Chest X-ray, PA view. Patient: 37 years old, sex F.
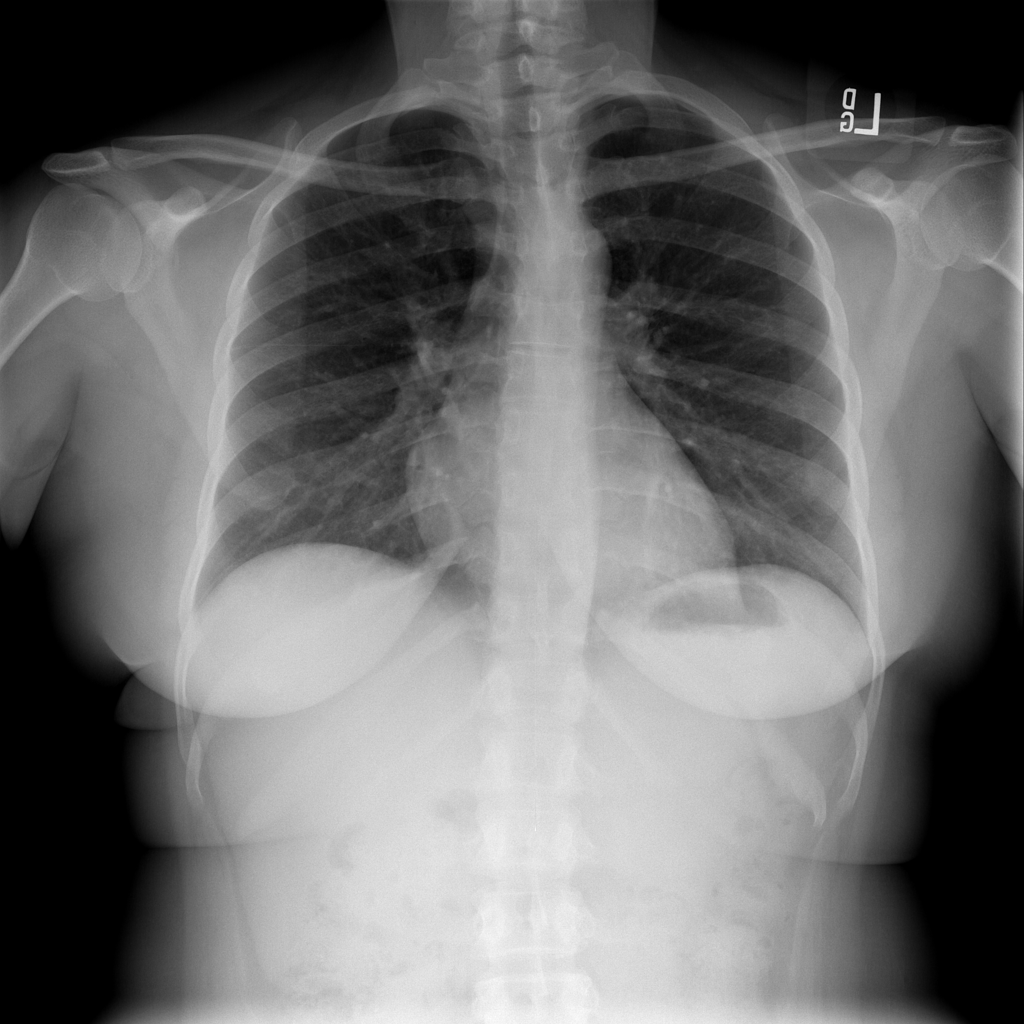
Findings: No Finding